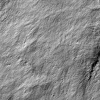
Atmospheric dust classification: not_dusty